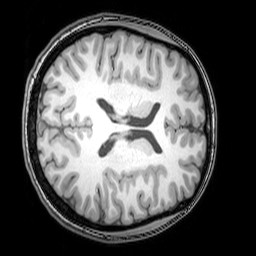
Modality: T1w
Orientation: axial
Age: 22
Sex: female
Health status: healthy
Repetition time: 0.081 s
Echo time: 0.037 s